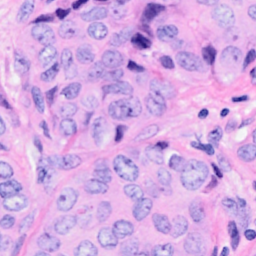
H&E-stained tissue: Breast